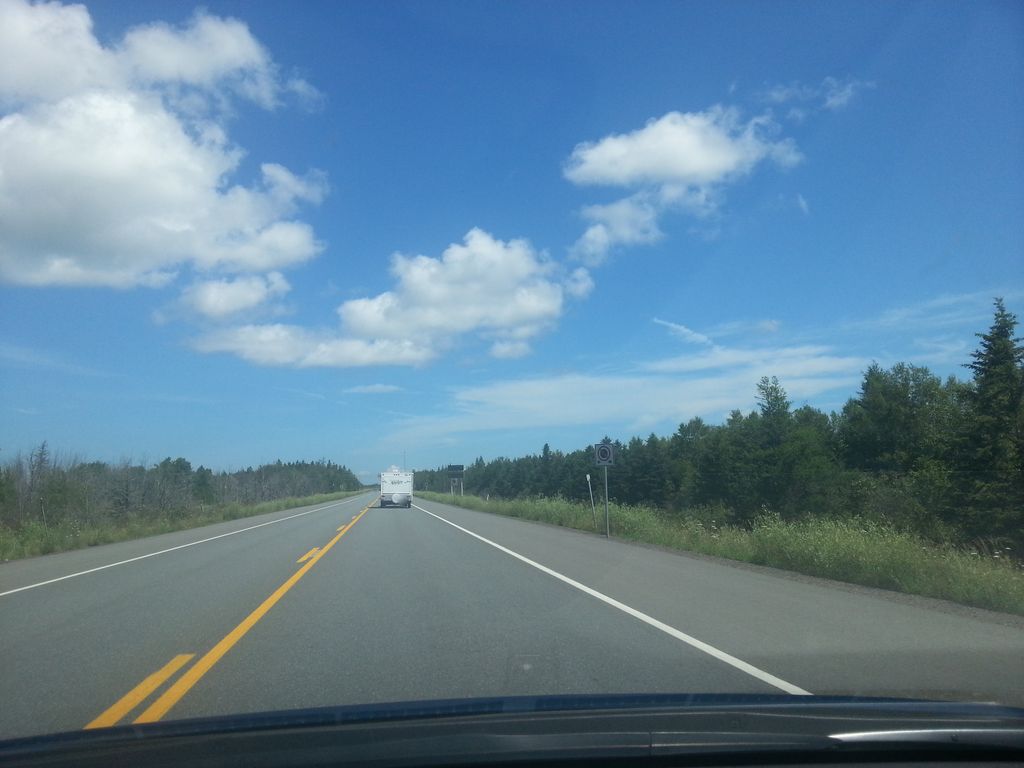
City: charlottetown